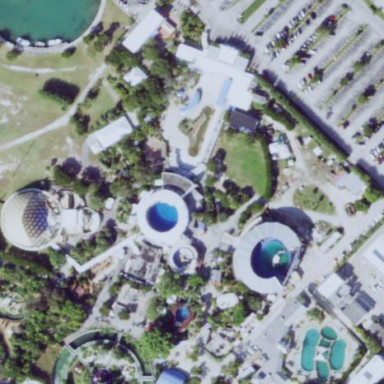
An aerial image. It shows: Theme park.